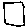
Label: square